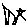
Label: star